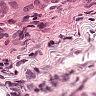
Metastatic tissue present: yes